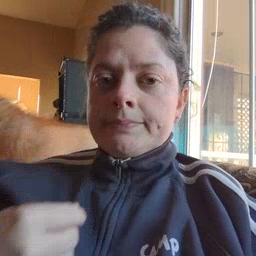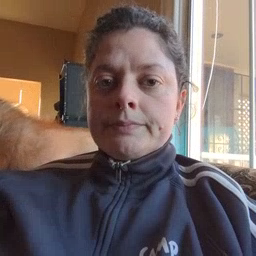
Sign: pretty